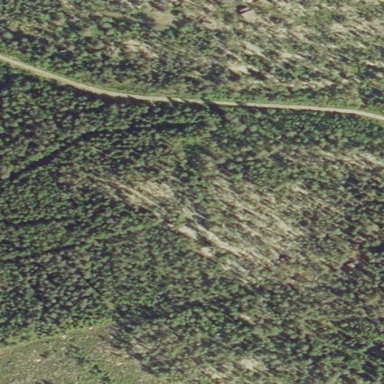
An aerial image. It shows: Landscape dominated by bare rock.